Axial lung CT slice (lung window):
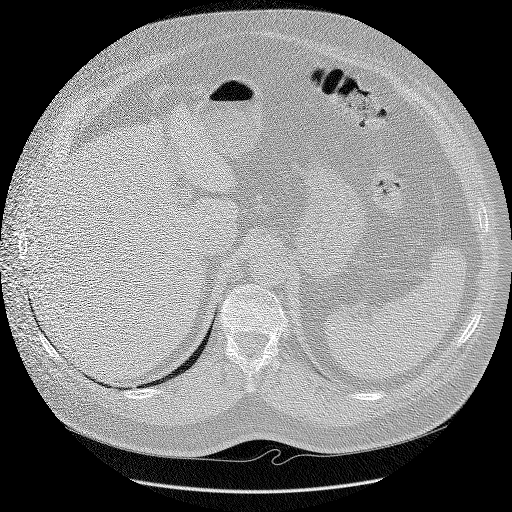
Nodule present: no